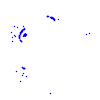
Particle: proton